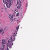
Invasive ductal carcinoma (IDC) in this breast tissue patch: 0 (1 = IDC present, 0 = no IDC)